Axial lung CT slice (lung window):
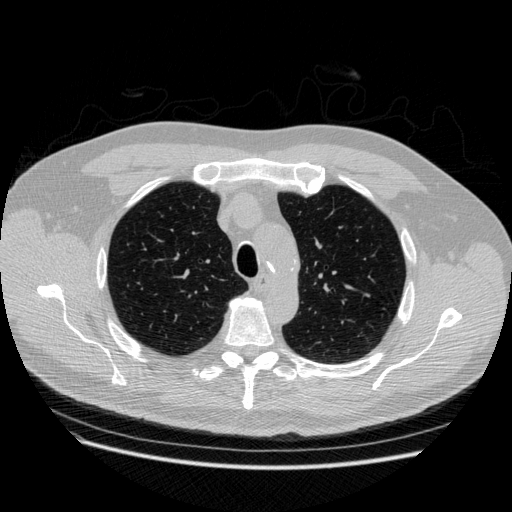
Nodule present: no